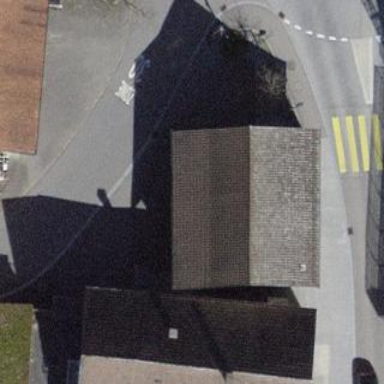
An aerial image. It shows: Building with tile roof.